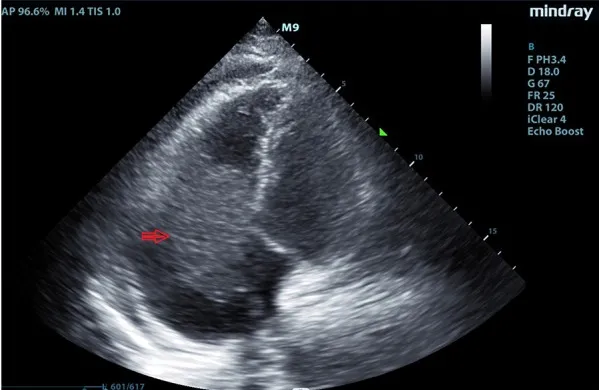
Echocardiography revealed a hypoechoic mass extending from the right atrium to the right ventricle in September 2, 2022.
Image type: radiology (ultrasound)